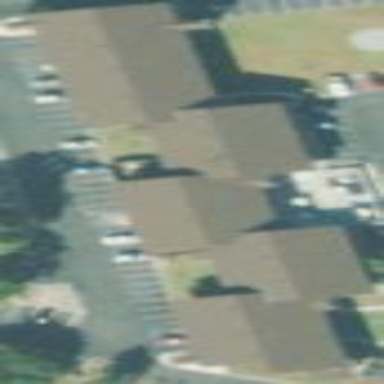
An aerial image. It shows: Hotel building.